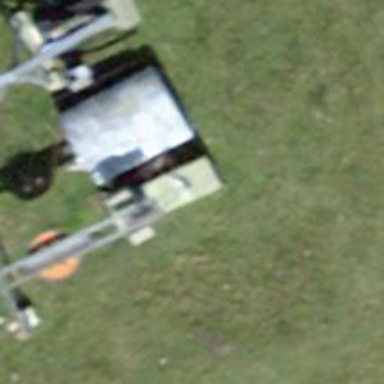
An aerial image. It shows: Pylon for aerialway.